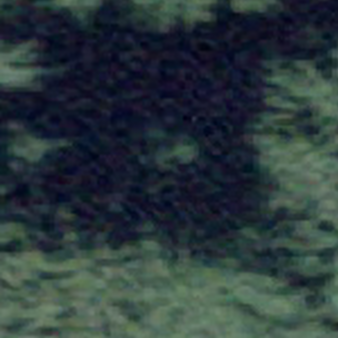
Label: other